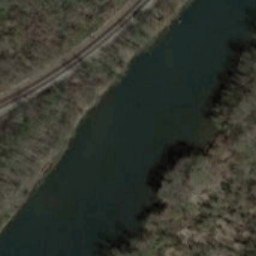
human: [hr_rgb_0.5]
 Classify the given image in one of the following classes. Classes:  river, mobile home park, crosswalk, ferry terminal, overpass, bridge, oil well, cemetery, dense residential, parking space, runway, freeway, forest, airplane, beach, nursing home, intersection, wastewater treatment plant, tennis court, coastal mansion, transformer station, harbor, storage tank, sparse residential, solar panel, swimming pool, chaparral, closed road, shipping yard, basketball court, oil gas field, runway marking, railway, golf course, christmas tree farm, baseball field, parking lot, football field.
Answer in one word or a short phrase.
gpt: river